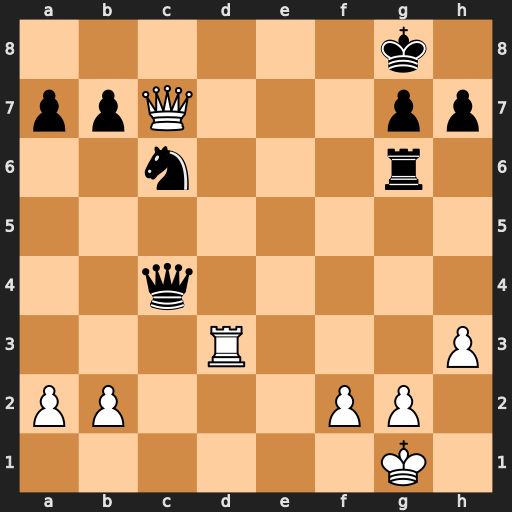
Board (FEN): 6k1/ppQ3pp/2n3r1/8/2q5/3R3P/PP3PP1/6K1
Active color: w
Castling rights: -
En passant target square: -
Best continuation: Rd8+ Nxd8 Qxc4+